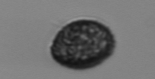
Label: Pseudochattonella_farcimen